Current action and preconditions to check: trajectory_clear

Your task: For each precondition in the list above, predict whether it will hold at this action.

Consider the current scene as observed from the mobile robot's camera, and analyze the predicted future states of all dynamic agents (e.g., people, animals, vehicles, or any moving entities) within the NEXT SECOND.

IMPORTANT: Only answer "very likely" if you are absolutely certain—based on strong, clear evidence—that a dynamic agent will violate the precondition in the predicted future state. Do NOT answer "very likely" for unlikely, ambiguous, or low-probability risks.

Ask yourself for each precondition: Is there a high probability, with clear and convincing evidence, that the predicted future states of any dynamic agent will interfere with the predicted future state of the currently executing action within the NEXT SECOND, causing that precondition to fail?

Assess the risk level based on these predictions. Use "likely" or "very likely" if motions create a clear risk of interference.

Use "neutral" or "improbable" if agents are nearby but their predicted paths are clearly diverging or non-conflicting.

Failure Risk Categories: "very improbable", "improbable", "neutral", "likely", "very likely"

Answer Format: Output ONLY the probability_of_failure value from these categories: "very improbable", "improbable", "neutral", "likely", "very likely"

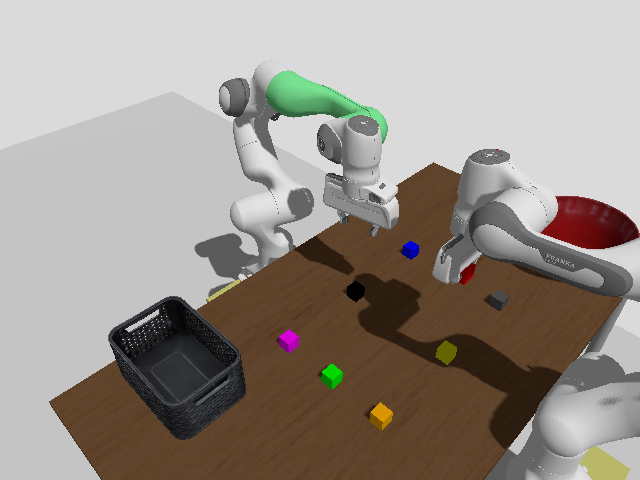

Answer: improbable